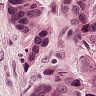
Metastatic tissue present: yes